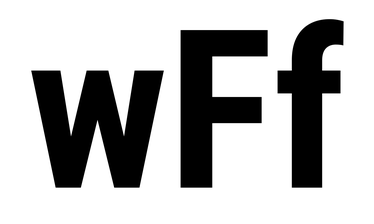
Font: Roboto_Condensed_Bold